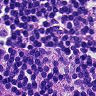
Metastatic tissue present: no